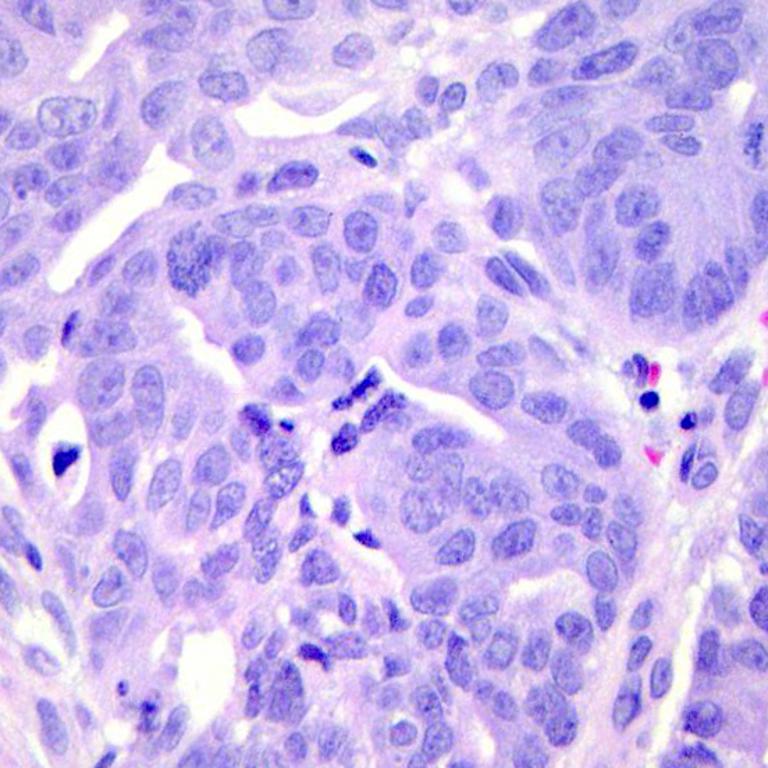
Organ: colon
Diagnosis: adenocarcinomas